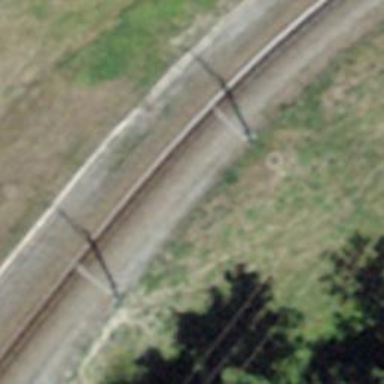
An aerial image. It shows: Catenary mast for power lines.